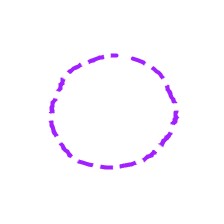
Shape: circle